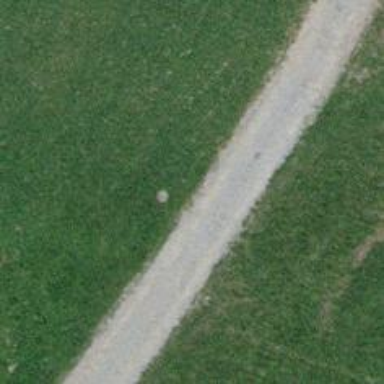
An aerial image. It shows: Service road with dirt surface.